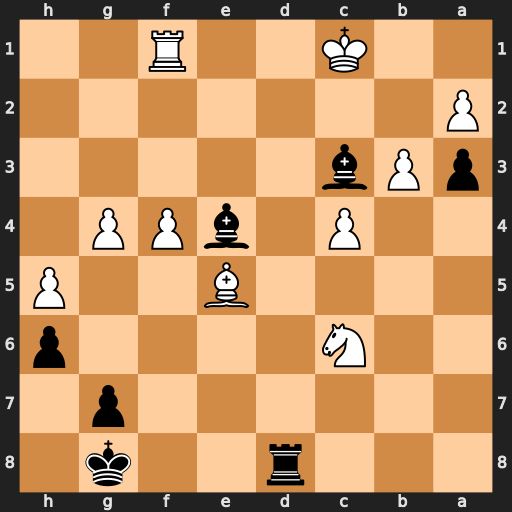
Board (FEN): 3r2k1/6p1/2N4p/4B2P/2P1bPP1/pPb5/P7/2K2R2
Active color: b
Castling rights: -
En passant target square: -
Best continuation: Bd2+ Kd1 Bxc6